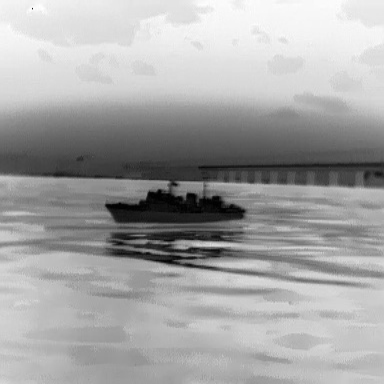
There is a warship in the infrared image.